Field crop: maize
Growth stage: 1
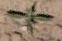
Species: atriplex